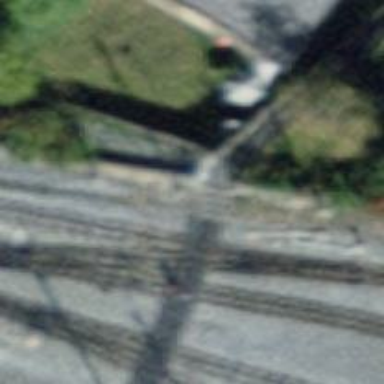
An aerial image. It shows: Railway crossing.